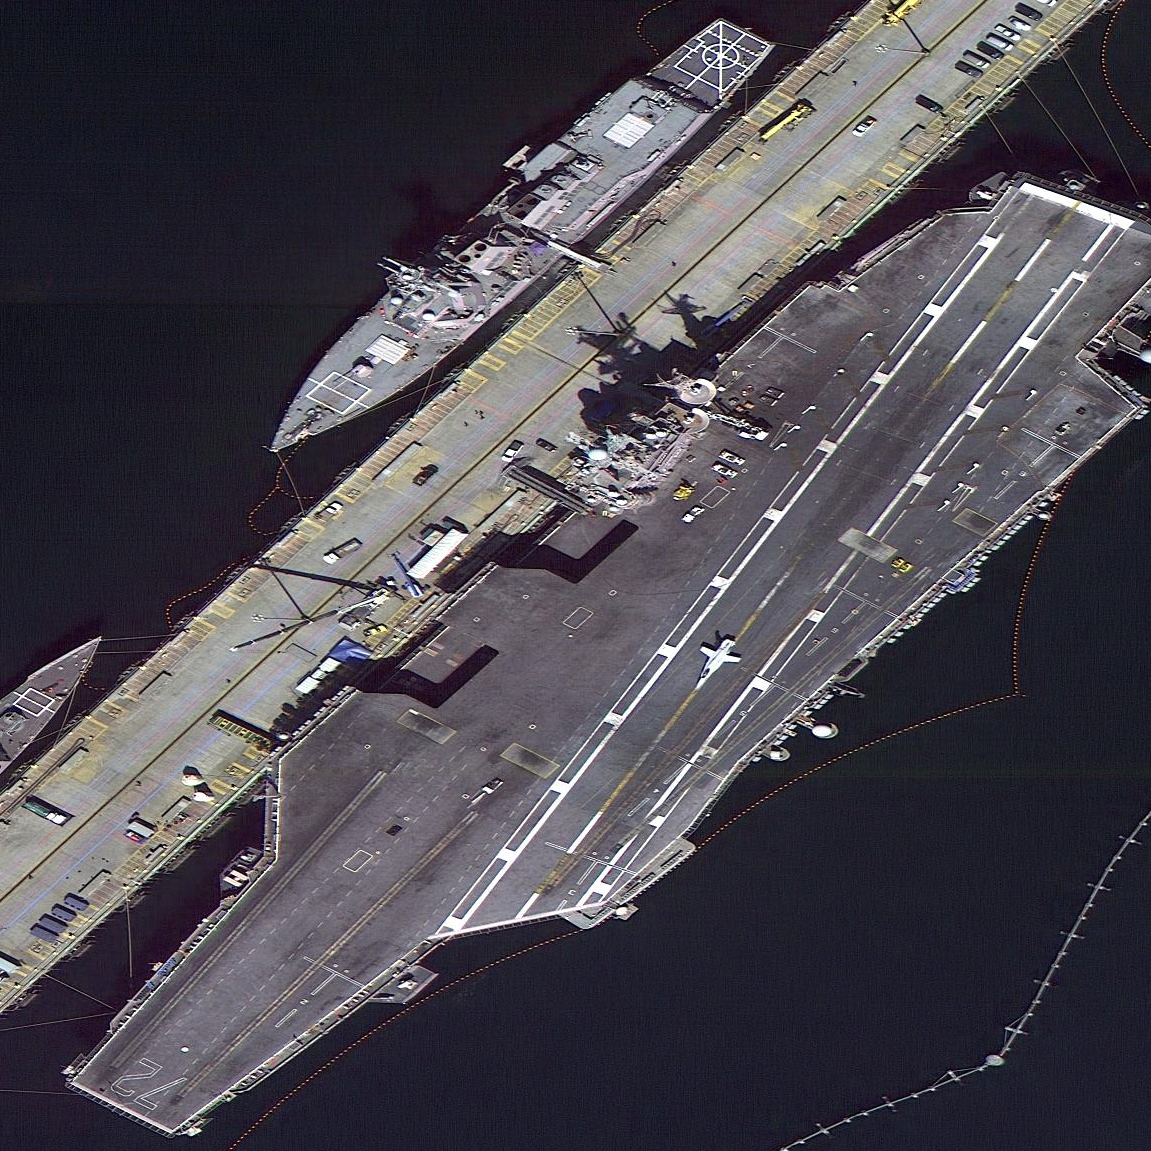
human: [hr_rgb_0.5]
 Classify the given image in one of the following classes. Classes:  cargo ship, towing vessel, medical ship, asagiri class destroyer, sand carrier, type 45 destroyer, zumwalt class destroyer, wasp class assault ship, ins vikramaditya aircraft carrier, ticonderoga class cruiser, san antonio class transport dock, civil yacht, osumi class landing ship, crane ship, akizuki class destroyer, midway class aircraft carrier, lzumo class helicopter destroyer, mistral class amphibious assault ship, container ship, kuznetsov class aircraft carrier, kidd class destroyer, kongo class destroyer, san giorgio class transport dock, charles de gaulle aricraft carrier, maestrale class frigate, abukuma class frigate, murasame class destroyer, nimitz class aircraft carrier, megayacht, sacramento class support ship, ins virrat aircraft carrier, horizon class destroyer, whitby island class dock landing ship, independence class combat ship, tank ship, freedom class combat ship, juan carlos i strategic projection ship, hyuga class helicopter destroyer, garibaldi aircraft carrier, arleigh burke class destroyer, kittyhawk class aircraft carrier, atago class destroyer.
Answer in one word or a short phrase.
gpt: Nimitz class aircraft carrier